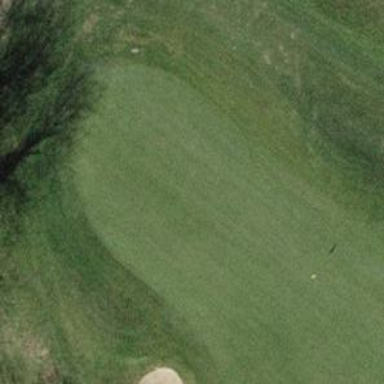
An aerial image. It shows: Picturesque green golfing area with grass land use.